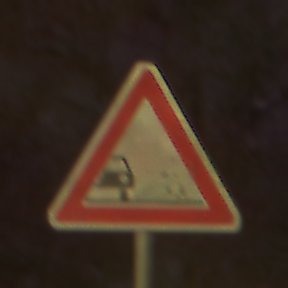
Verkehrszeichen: SplittSchotter
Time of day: Night
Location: Outdoor (Suburban)
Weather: Clear
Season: NotSpecified
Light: Artificial